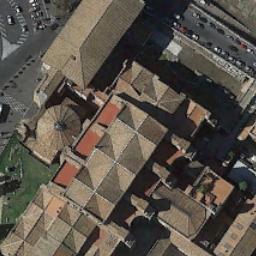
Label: church